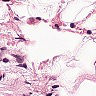
Metastatic tissue present: no